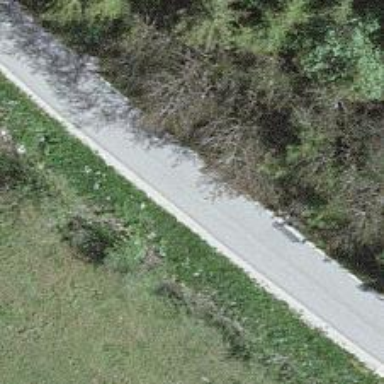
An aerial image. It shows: Well-maintained track road of grade 1.